Question: I have one button in main screen. When user clicks "Search" button, I will search that user in database whether he signed in or not.
If he already signed in, I will show "Sign Out" screen. If not, I want to show "Sign In" screen.
I connected "Search" button and "Sign In" view controller with push segue because I want to pass some data from main screen.
I tried to connect "Sign Out" view controller with "Search" button as well but I couldn't connect them.
How could I connect two view controllers with one button?
Yeah, with push segue and want to pass some values too. Now I use 'prepareForSegue' method to pass data. Could anybody help me please? (If my question is too basic for you, I'm really sorry for that because I'm still a starter for iOS development.)
Thanks in advance!

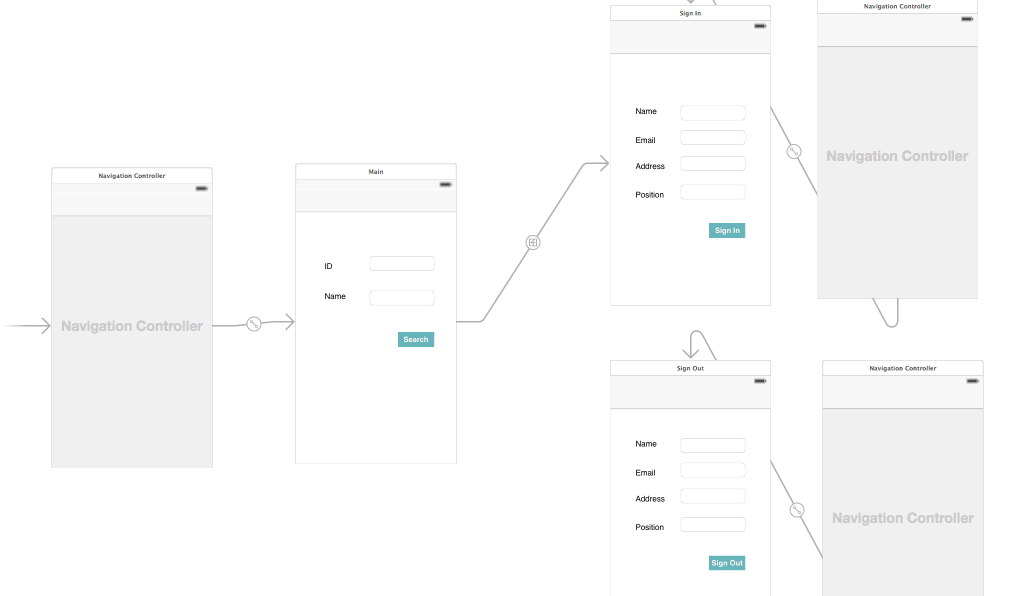
Answer: You can do that using code -
1. Create IBAction method for Search Button UIControlEventTouchUpInside event.
2. Now check user SignIn or SignOut within IBAction method and push respective viewController using below code
> '''
SignINViewController *controller = [self.storyboard instantiateViewControllerWithIdentifier:@"SignINViewController"];
[self.navigationController pushViewController:controller animated:YES];
'''
Don't forgot to provide Storyboard ID & Restoration ID for your viewControler from storyboard.